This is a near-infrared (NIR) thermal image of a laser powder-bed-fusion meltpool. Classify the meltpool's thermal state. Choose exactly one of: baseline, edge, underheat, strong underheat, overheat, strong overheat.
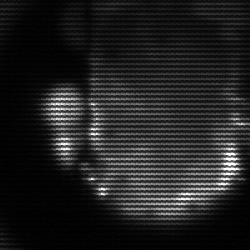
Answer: baseline